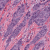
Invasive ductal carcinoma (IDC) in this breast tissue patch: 1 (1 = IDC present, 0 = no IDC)